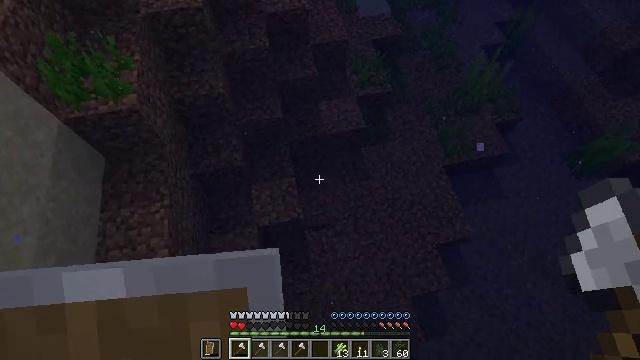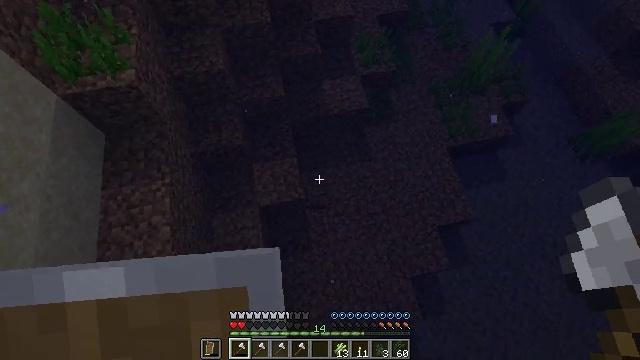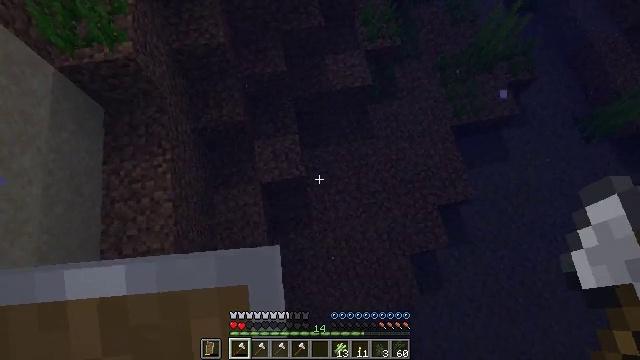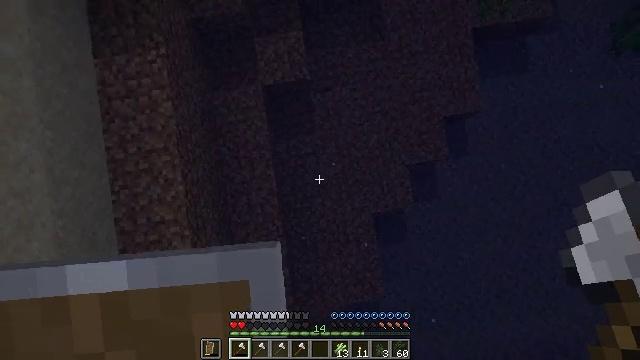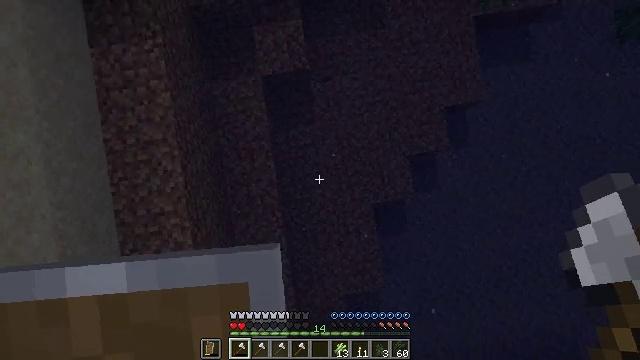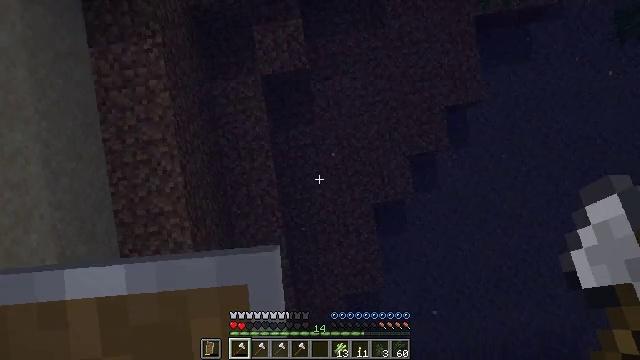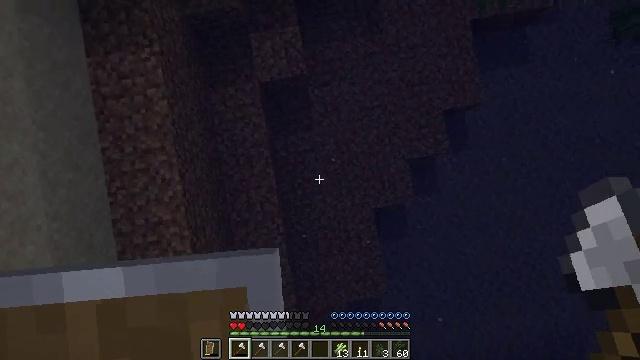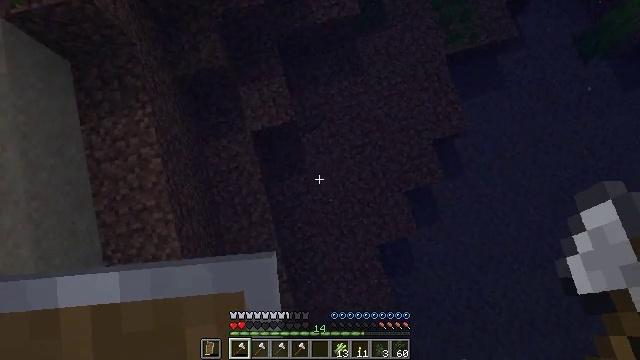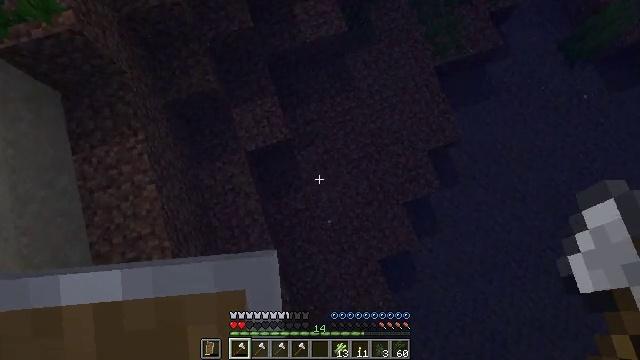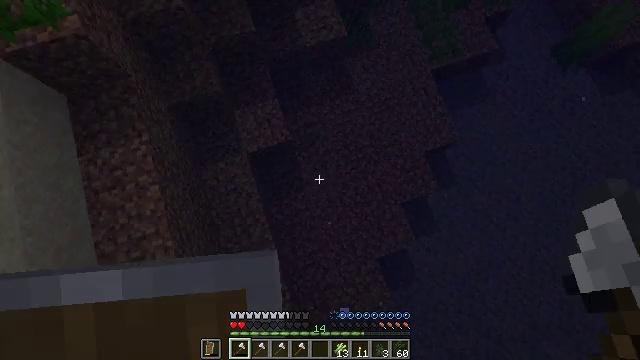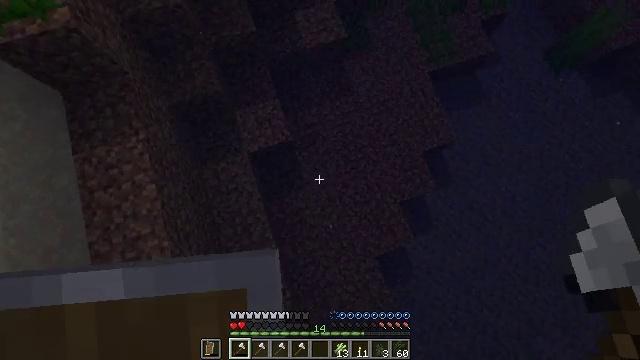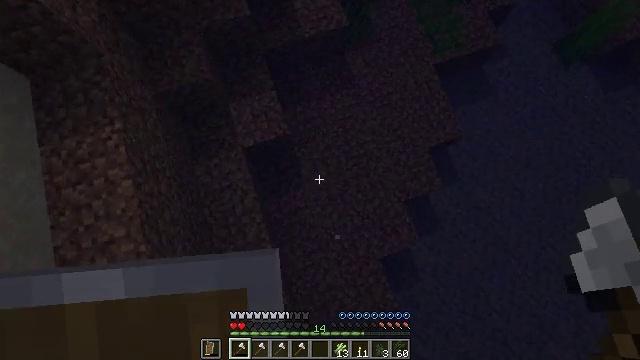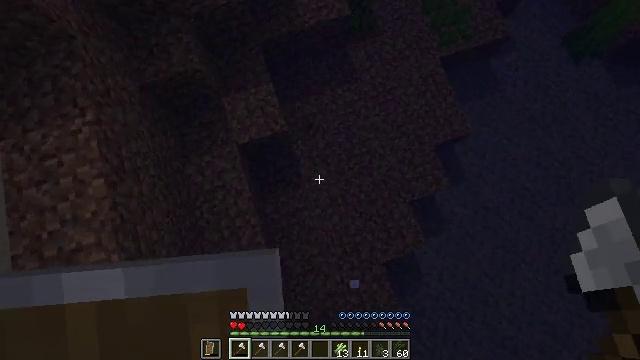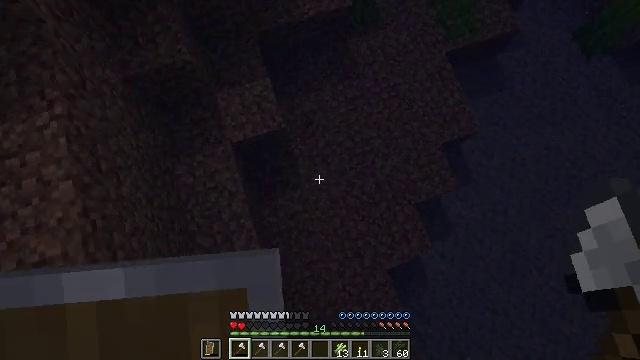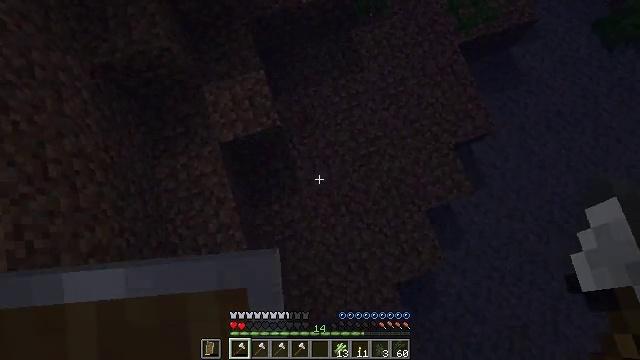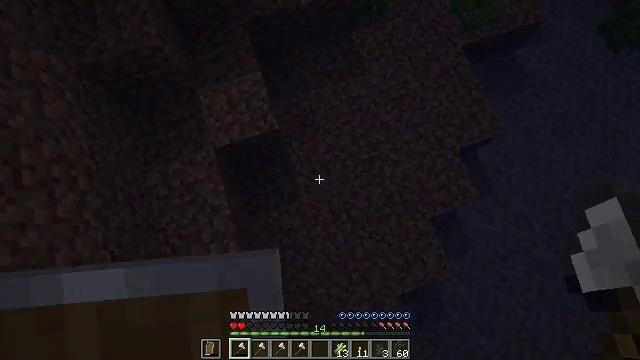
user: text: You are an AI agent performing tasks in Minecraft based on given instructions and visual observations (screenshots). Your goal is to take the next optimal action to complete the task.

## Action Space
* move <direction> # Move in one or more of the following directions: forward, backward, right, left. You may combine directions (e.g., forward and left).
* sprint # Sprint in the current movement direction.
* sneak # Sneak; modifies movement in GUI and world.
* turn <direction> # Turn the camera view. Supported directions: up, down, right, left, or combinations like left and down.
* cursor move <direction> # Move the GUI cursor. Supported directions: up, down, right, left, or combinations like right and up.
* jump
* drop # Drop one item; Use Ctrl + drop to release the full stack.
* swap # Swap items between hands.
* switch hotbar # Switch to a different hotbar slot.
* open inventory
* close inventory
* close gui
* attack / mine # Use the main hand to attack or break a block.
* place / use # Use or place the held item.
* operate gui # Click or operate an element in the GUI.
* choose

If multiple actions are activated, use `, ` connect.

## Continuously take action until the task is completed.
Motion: motion action
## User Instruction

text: Fish and kill the salmon.
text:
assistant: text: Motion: turn down
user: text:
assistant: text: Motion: turn down
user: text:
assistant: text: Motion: turn left and down
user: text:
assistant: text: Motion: turn down
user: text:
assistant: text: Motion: no_op
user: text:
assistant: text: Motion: turn right and up
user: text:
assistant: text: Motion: move forward, turn right and up
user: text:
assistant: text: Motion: move forward, sprint, turn right and up
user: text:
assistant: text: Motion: move forward, sprint
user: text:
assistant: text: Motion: move forward, sprint
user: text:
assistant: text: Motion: move forward, sprint
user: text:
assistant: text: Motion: move forward, sprint
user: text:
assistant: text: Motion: move forward, sprint
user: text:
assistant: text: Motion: move forward, sprint
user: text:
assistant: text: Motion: move forward, sprint
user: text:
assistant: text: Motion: move forward, sprint, turn left and up
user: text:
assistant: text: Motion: move forward, sprint, turn left and up
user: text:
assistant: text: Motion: move forward, sprint, turn left and up
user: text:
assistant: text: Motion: move forward, sprint, turn left and up
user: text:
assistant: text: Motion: move forward, sprint, turn left and up
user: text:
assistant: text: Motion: move forward, sprint, turn left
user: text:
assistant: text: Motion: move forward, sprint
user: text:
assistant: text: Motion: move forward, turn left and up
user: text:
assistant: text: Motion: turn left and up
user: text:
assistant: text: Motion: turn left and up
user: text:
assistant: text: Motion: turn left and up
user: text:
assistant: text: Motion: turn left and up
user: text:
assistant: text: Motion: turn left and up
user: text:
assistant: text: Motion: turn left and up
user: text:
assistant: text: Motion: turn up